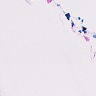
Metastatic tissue present: no